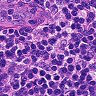
Metastatic tissue present: no